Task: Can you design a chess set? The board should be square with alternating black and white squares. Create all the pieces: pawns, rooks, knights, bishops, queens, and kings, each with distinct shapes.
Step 3683:
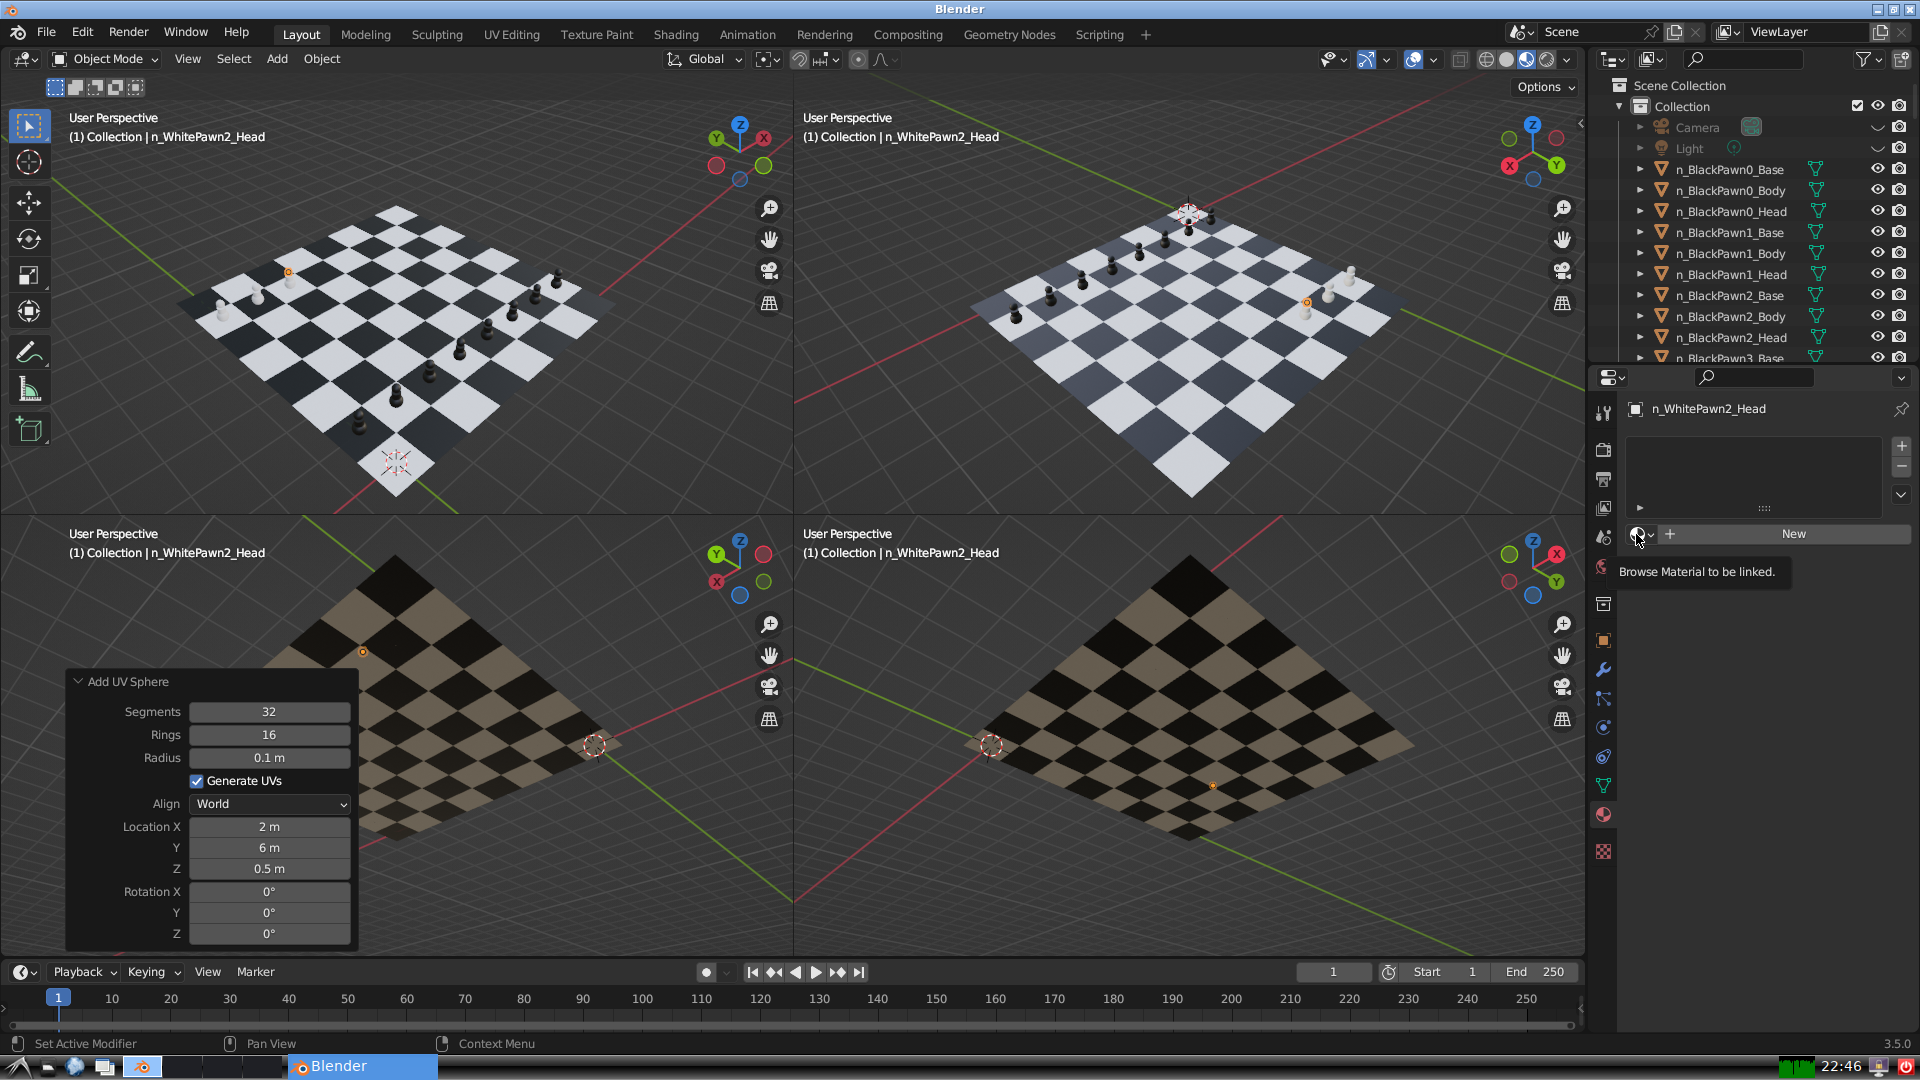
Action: click: no